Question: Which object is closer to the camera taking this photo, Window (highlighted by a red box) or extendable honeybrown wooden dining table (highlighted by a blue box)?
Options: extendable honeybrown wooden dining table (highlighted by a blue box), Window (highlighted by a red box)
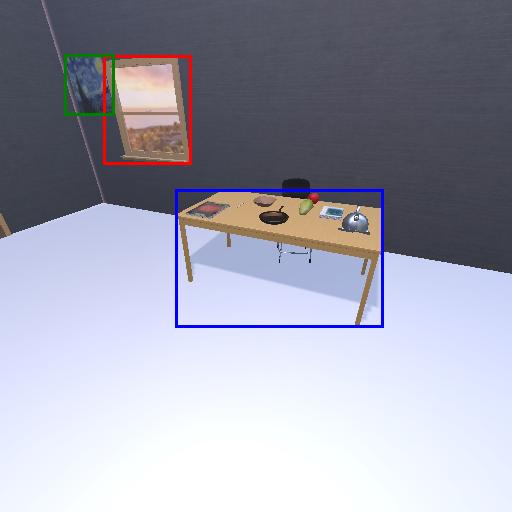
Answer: extendable honeybrown wooden dining table (highlighted by a blue box)